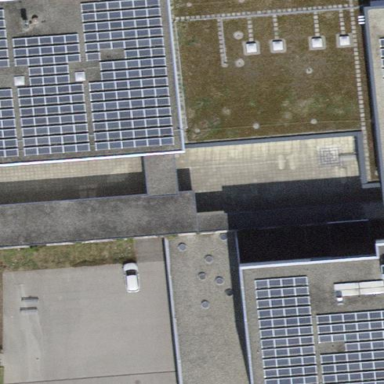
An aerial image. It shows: School building.